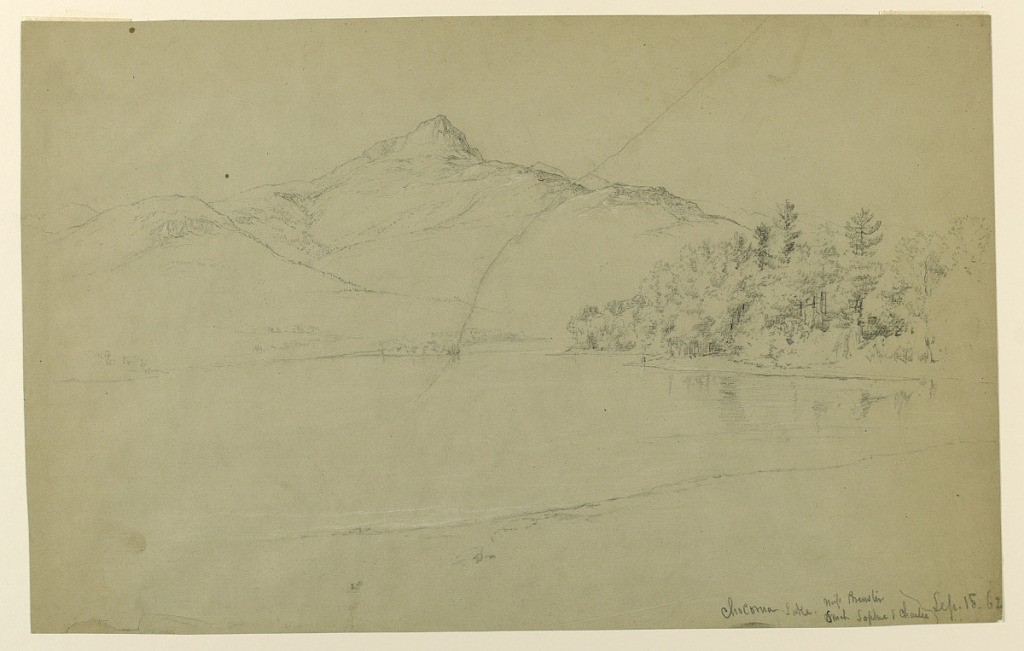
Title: Chocorua Lake
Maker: Daniel Huntington, American, 1816–1906
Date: September 15, 1862
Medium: Graphite on grey paper
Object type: Drawing
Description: Lake in foreground, with trees on shore, at right. Mountains beyond, center.